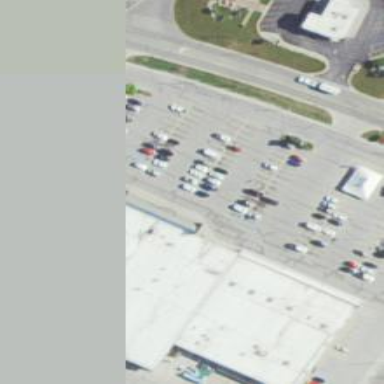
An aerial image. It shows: Parking space is available.